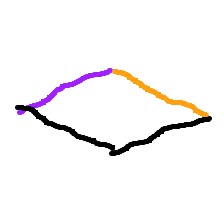
Shape: rhombus